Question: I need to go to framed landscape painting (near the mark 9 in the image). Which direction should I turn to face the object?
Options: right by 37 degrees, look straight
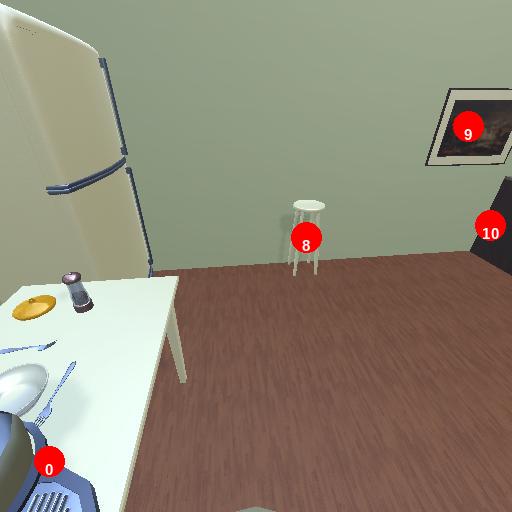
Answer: right by 37 degrees